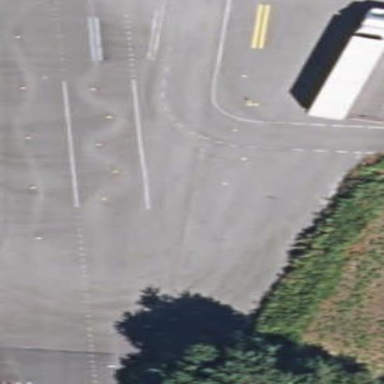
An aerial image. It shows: Driving school.